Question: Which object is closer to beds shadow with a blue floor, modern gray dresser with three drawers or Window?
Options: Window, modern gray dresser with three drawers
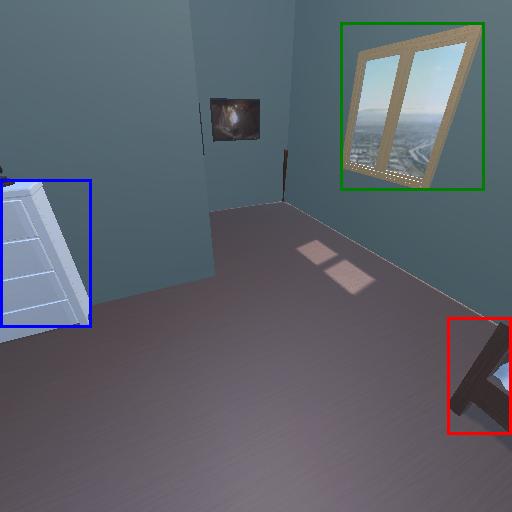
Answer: Window